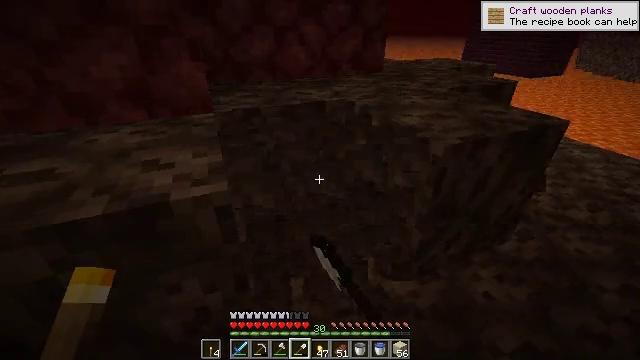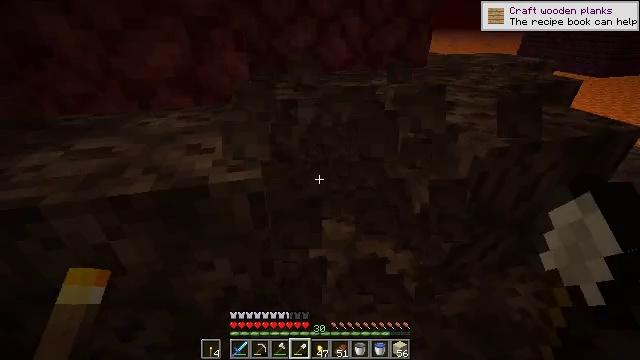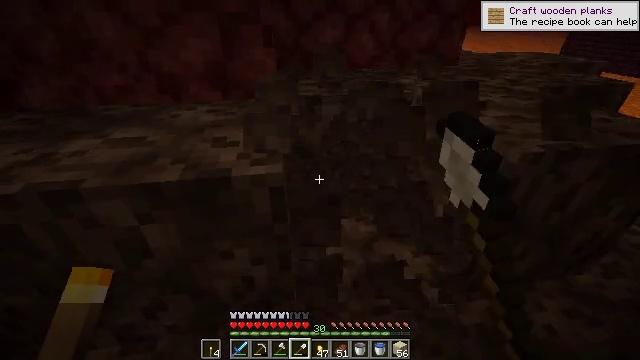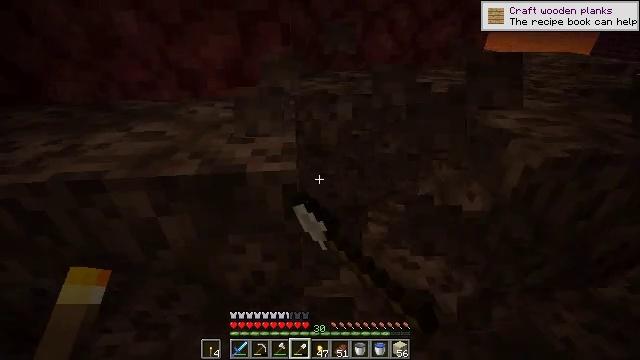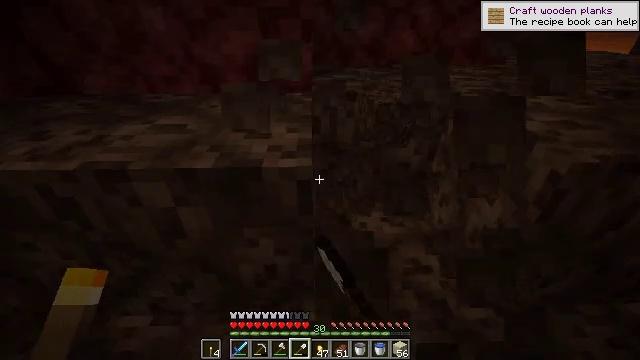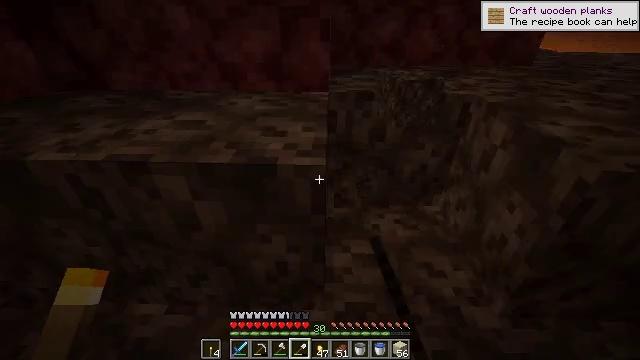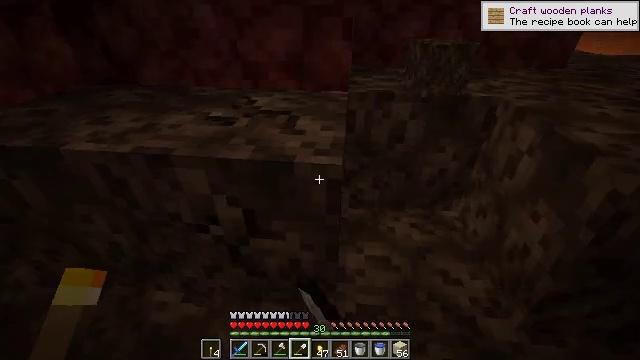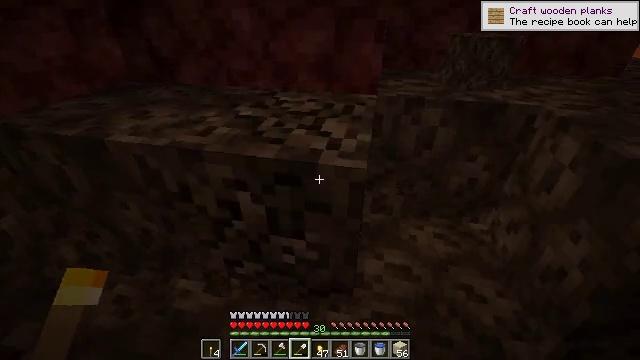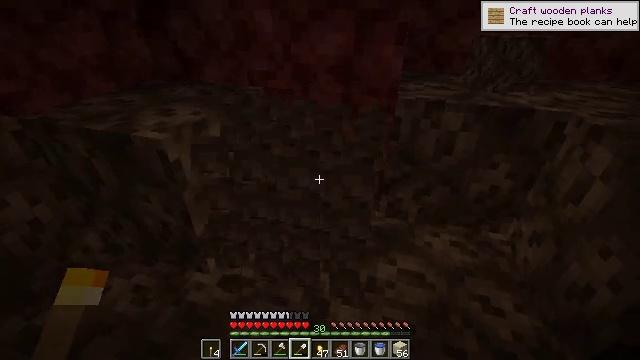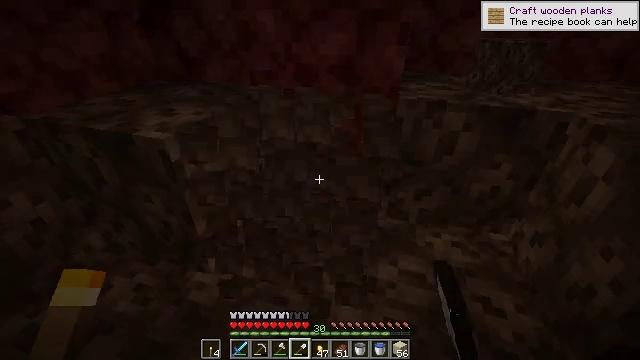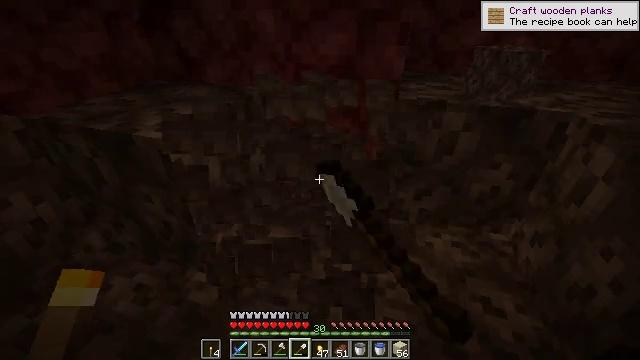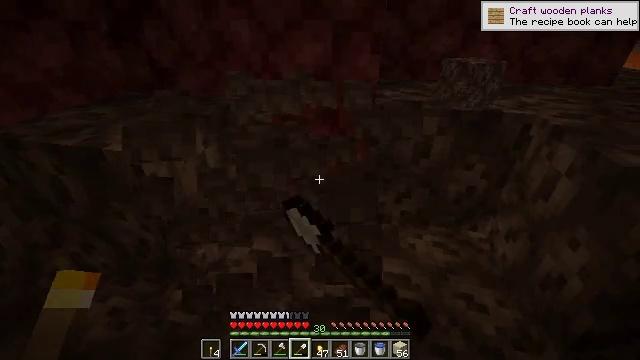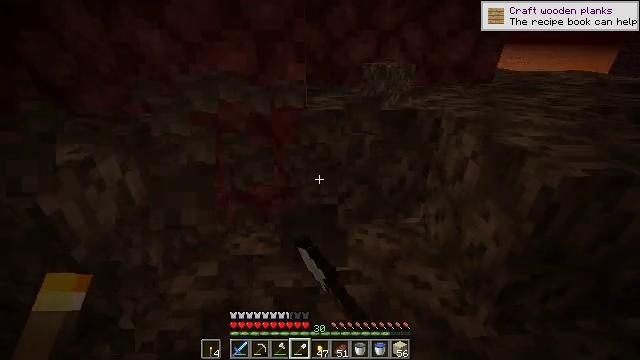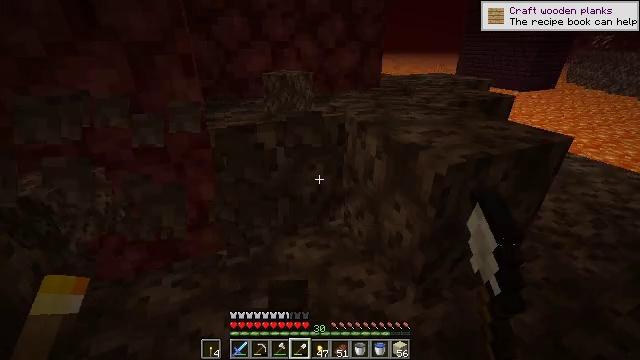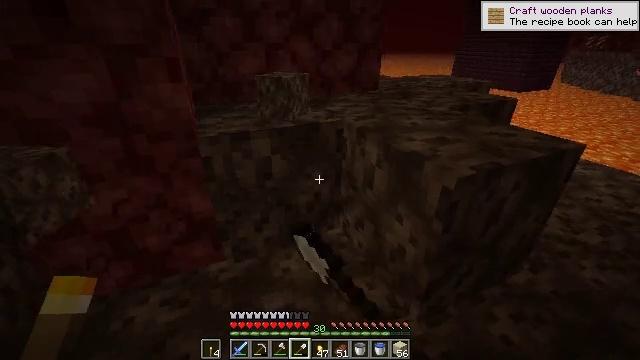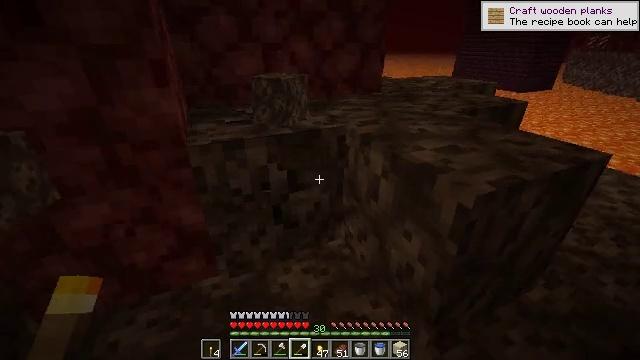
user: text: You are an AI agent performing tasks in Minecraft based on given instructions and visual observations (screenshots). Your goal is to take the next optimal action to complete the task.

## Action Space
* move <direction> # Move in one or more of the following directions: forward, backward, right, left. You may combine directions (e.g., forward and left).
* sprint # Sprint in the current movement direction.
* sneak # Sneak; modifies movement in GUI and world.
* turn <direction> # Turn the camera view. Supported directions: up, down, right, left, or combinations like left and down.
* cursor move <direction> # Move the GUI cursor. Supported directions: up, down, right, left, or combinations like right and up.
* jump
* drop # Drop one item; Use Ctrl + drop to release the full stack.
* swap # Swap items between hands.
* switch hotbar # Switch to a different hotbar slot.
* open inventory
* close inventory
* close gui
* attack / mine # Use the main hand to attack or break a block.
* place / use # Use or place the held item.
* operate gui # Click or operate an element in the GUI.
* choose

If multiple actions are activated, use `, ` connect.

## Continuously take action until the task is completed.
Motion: motion action
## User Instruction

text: Mine the soul sand in the Nether.
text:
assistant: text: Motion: turn left and down, attack / mine
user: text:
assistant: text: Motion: turn left, attack / mine
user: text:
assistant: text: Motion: turn left, attack / mine
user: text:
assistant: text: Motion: turn left, attack / mine
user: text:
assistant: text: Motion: turn left, attack / mine
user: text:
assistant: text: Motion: turn left, attack / mine
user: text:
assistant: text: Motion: turn left, attack / mine
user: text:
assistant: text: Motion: turn left, attack / mine
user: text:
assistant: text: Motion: attack / mine
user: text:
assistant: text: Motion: attack / mine
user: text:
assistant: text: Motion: turn right and up, attack / mine
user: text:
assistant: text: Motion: turn right and up, attack / mine
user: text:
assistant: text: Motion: move forward, turn right and up, attack / mine
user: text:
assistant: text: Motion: move forward, attack / mine
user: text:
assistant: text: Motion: move forward, attack / mine
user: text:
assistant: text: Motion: turn left, attack / mine
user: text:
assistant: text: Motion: turn left, attack / mine
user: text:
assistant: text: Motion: attack / mine
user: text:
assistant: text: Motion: turn right, attack / mine
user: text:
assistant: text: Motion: turn right, attack / mine
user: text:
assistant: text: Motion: turn right and down, attack / mine
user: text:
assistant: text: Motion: turn right, attack / mine
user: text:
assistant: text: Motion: turn right, attack / mine
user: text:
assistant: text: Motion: attack / mine
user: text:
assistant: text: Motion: attack / mine
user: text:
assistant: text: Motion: attack / mine
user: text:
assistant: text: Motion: move forward, turn left, attack / mine
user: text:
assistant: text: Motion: move forward, turn left, attack / mine
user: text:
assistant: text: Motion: move forward, turn left, attack / mine
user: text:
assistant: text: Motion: move forward, turn left, attack / mine